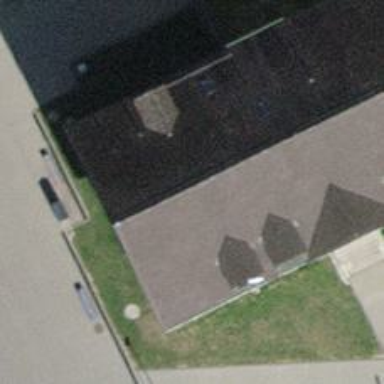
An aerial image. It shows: Kindergarten.